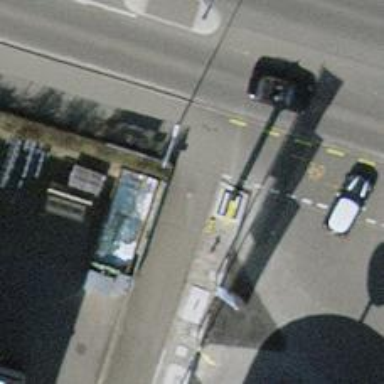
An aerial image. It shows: Bollard.